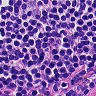
Metastatic tissue present: no